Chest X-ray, PA view. Patient: 36 years old, sex F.
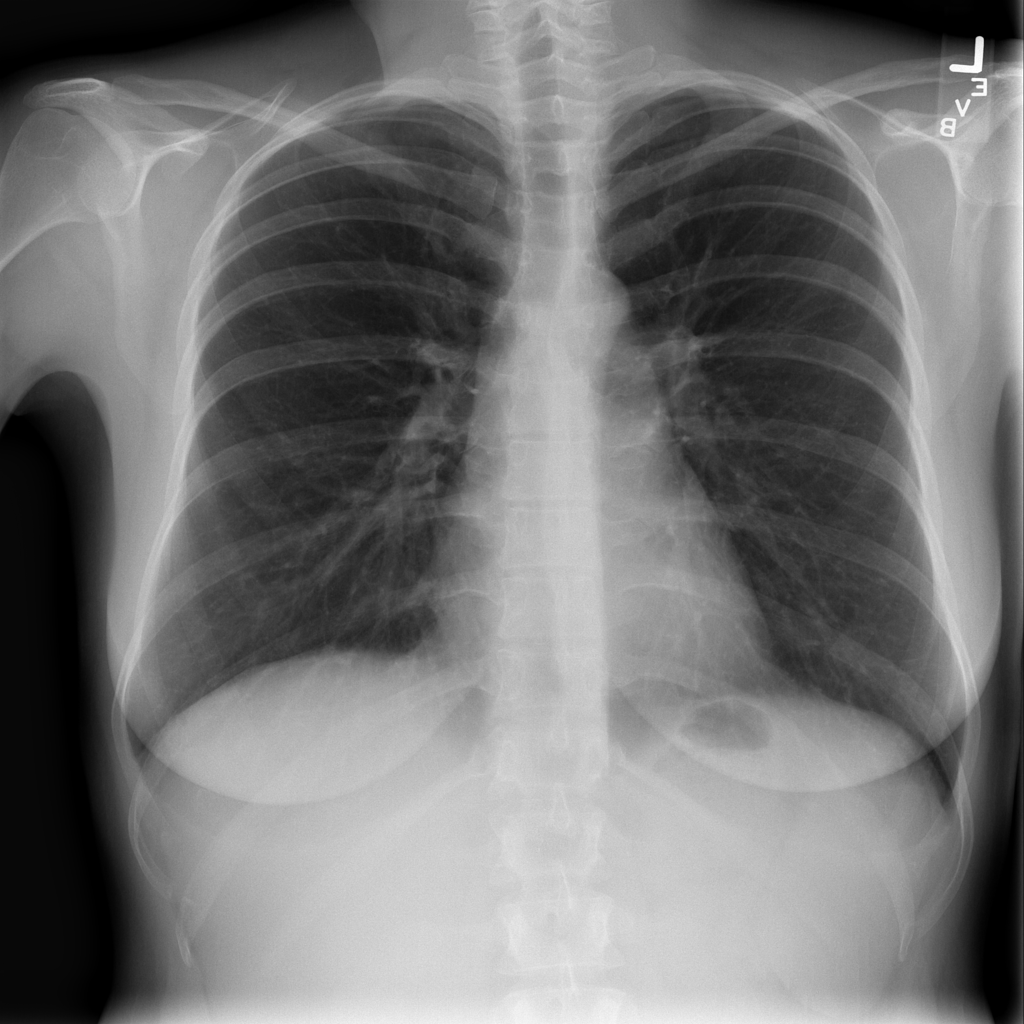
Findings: No Finding